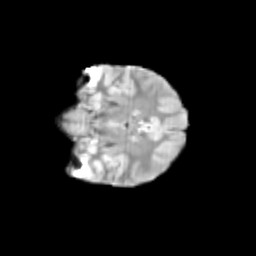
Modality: T2w
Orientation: coronal
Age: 12
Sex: female
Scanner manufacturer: siemens
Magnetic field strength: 3 T
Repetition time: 3.8 s
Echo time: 0.07 s